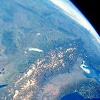
Label: land